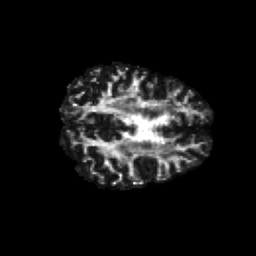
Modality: FA
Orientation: axial
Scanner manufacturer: siemens
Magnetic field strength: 3 T
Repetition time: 6.8 s
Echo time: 0.093 s